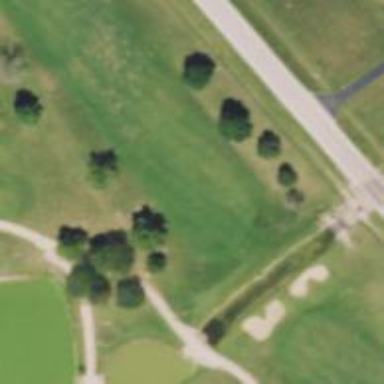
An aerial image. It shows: Golf fairway surrounded by grass.